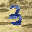
Label: 3